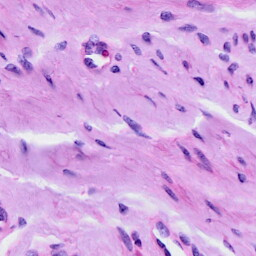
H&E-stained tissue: Cervix